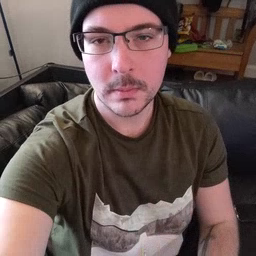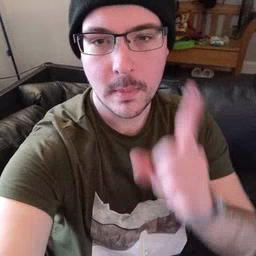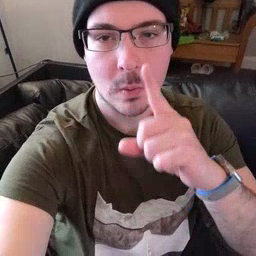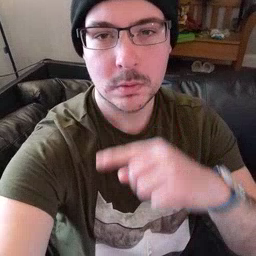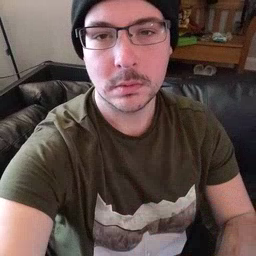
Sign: mouse